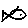
Label: fish